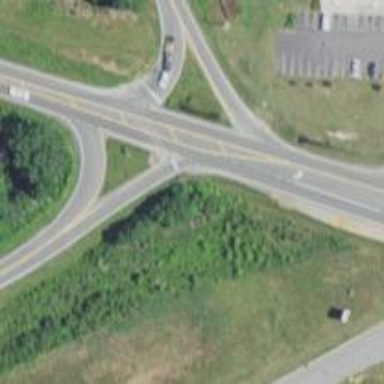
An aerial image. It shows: Trunk_link highway with cloverleaf junction.